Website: crate-barrel
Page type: cart
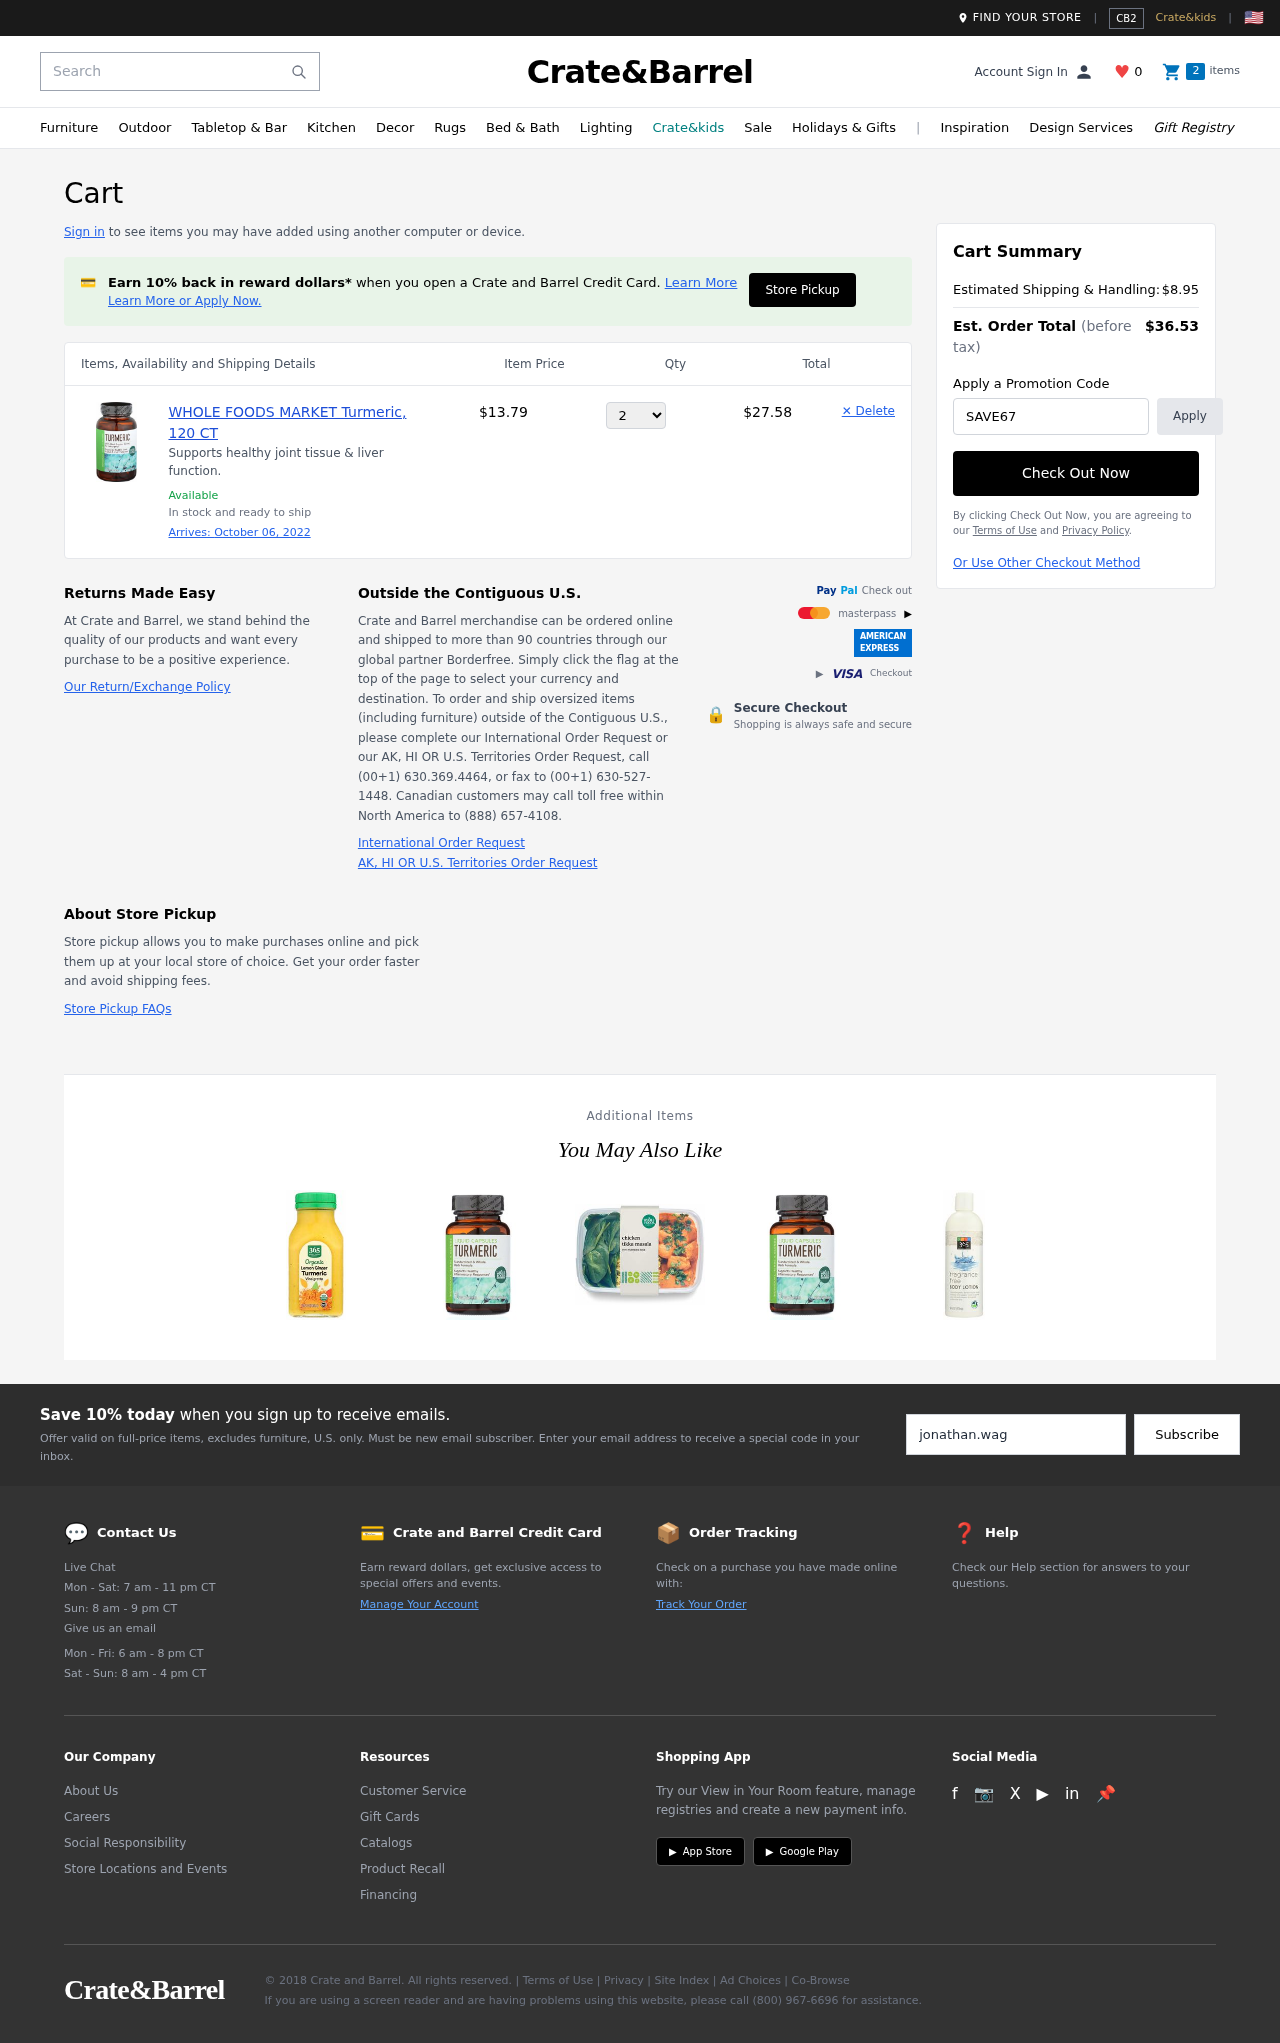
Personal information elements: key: PII_PROMO_CODE
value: SAVE67
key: PII_EMAIL
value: jonathan.wagner@gmail.com
Product elements: key: PRODUCT1_DESC
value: Supports healthy joint tissue & liver function.
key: PRODUCT1_NAME
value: WHOLE FOODS MARKET Turmeric, 120 CT
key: PRODUCT1_PRICE
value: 13.79
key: PRODUCT1_QUANTITY
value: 2
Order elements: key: ORDER_DELIVERY_DATE
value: October 06, 2022
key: ORDER_SUBTOTAL
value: $27.58
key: ORDER_SHIPPING_COST
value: $8.95
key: ORDER_TOTAL
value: $36.53